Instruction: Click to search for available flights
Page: home
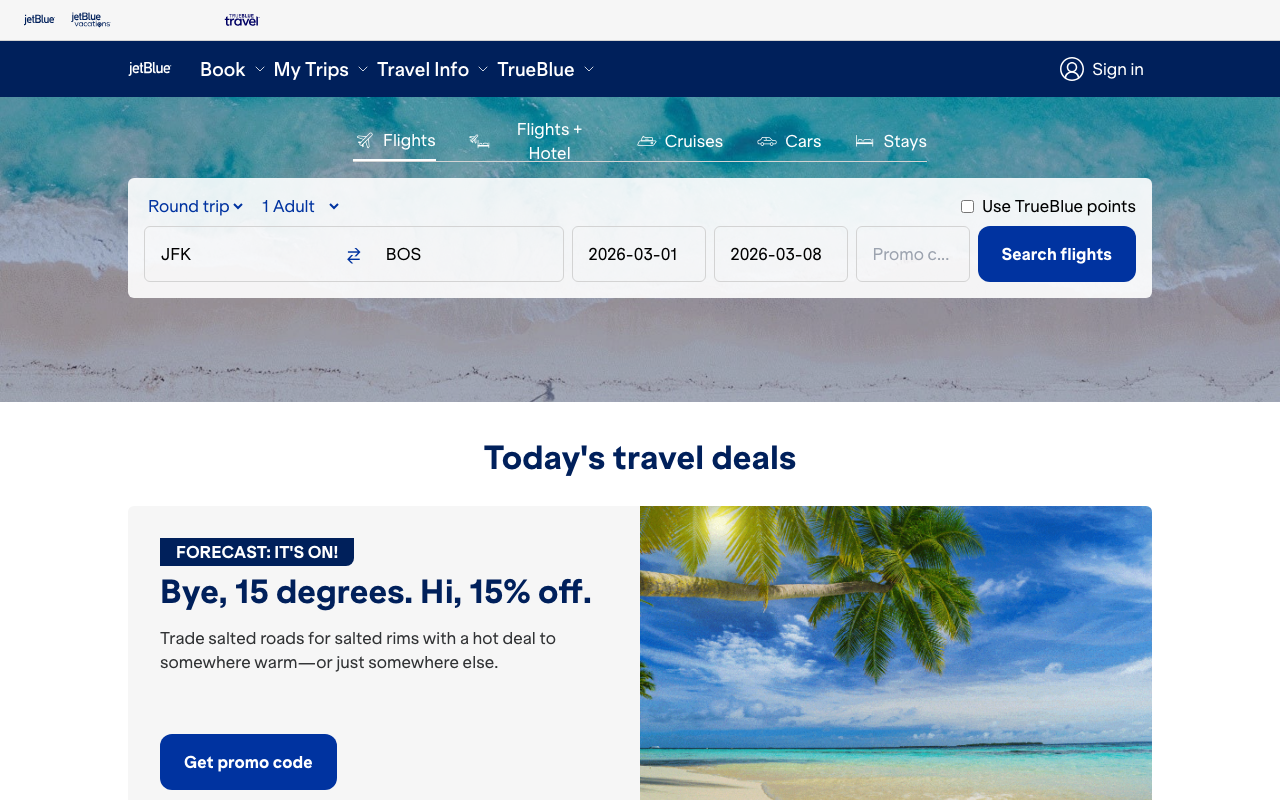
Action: click